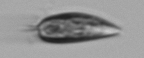
Label: Prorocentrum_triestinum